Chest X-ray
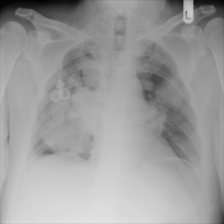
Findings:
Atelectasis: negative
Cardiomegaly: negative
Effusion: negative
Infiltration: negative
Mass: positive
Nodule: negative
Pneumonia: negative
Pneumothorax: negative
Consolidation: negative
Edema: negative
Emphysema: negative
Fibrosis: negative
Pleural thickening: negative
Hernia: negative